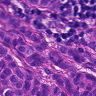
Metastatic tissue present: yes